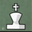
Piece: wK